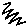
Label: zigzag